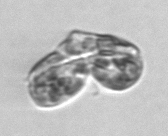
Label: Karenia